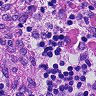
Metastatic tissue present: no